Aerial crown-view tile of a tropical tree (Barro Colorado Island, Panama), acquired 20250616:
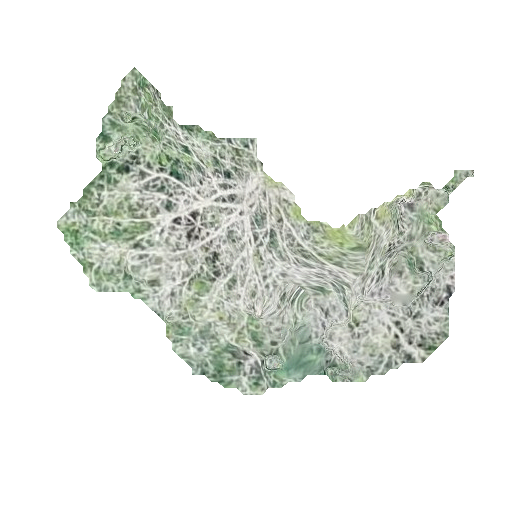
Species: Tabebuia rosea
GBIF accepted scientific name: Tabebuia rosea
Crown area: 104.251 m²